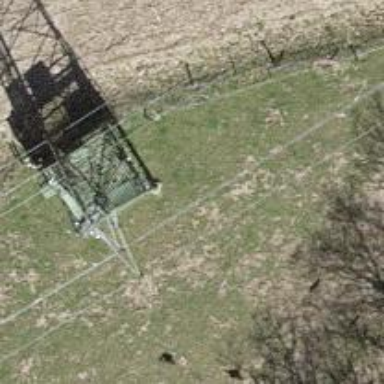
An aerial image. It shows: Power line is depicted.